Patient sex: F
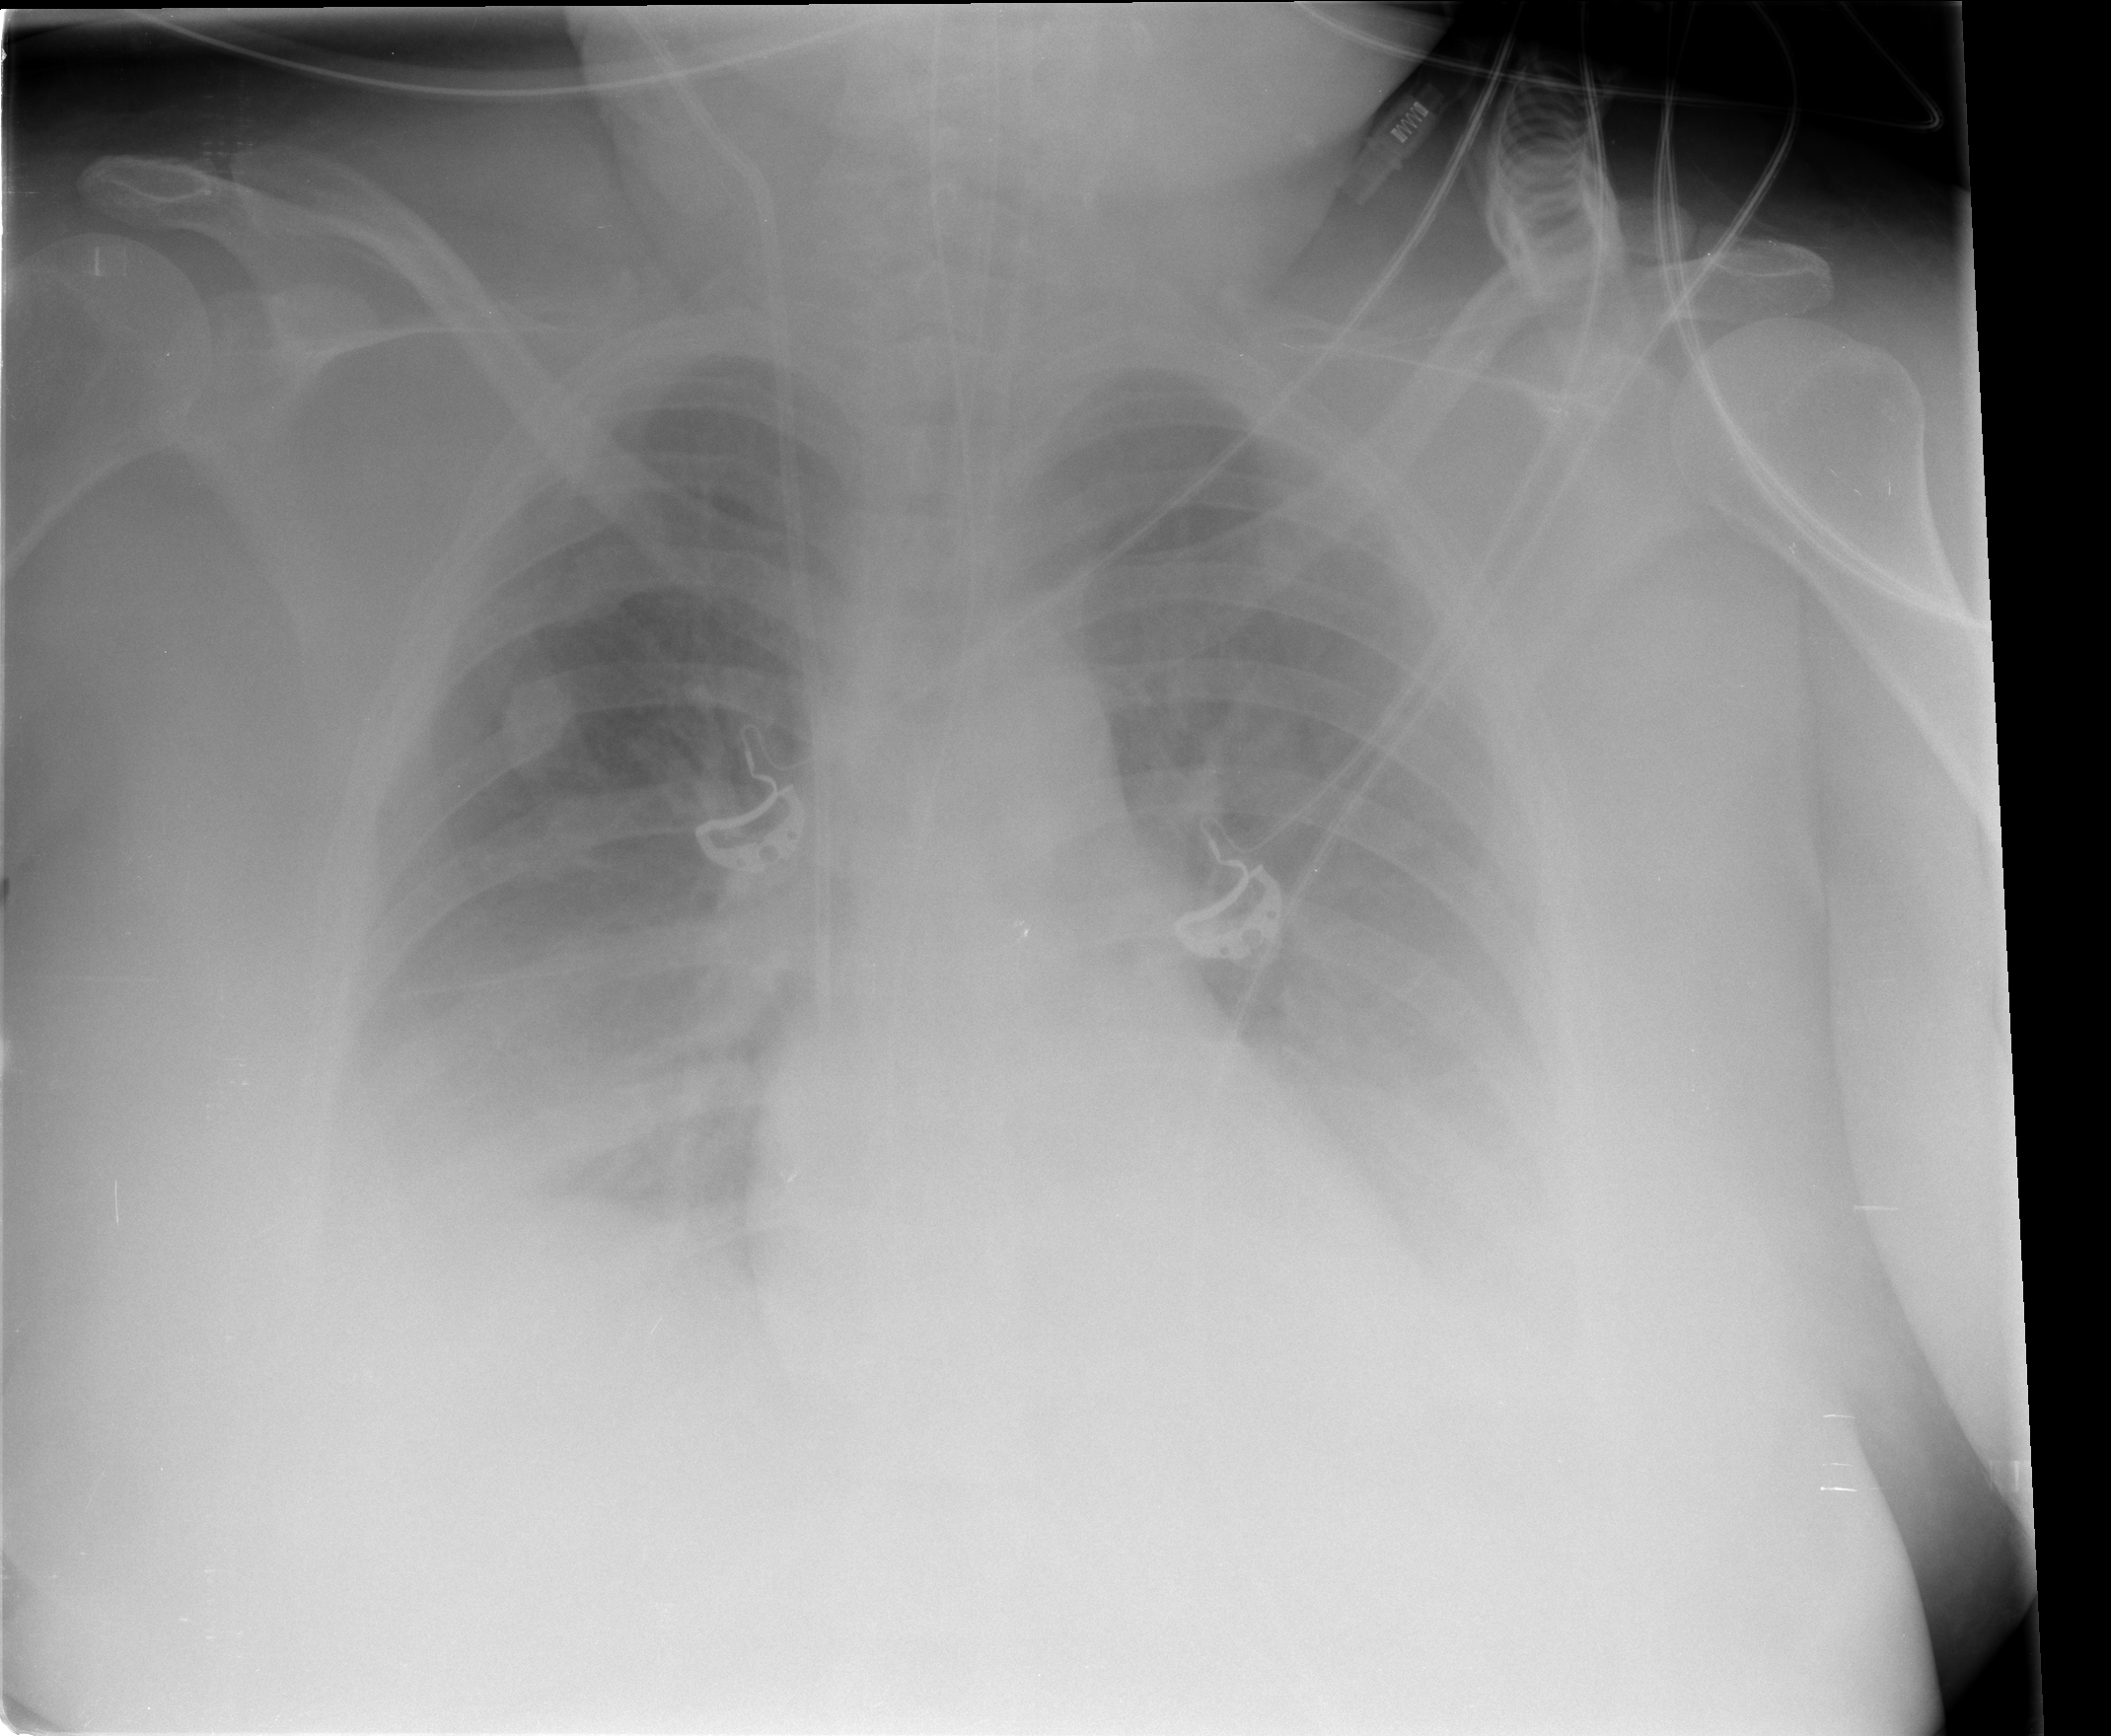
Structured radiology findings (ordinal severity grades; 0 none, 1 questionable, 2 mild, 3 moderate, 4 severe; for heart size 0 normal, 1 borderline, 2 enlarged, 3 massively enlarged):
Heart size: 0
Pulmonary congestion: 0
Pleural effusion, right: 2
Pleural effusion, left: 2
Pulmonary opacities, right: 2
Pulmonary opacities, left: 2
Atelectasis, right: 2
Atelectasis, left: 2